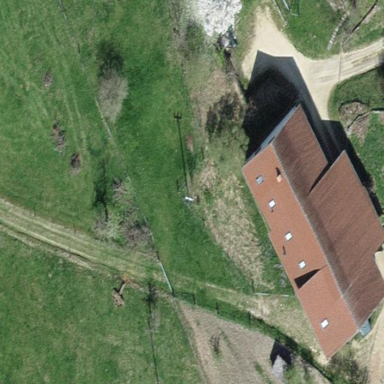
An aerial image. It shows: Farmyard area.